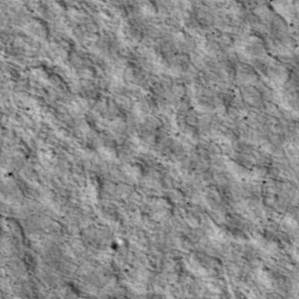
Label: non_frost